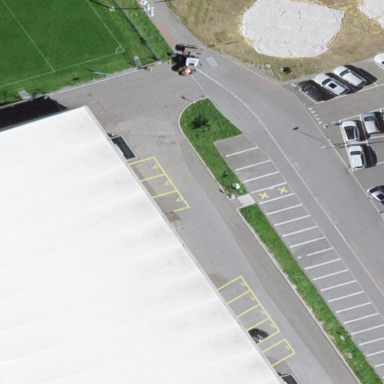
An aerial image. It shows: Street side parking area.